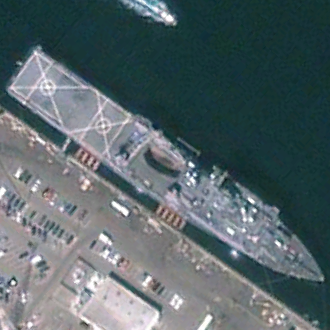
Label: combat